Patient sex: M
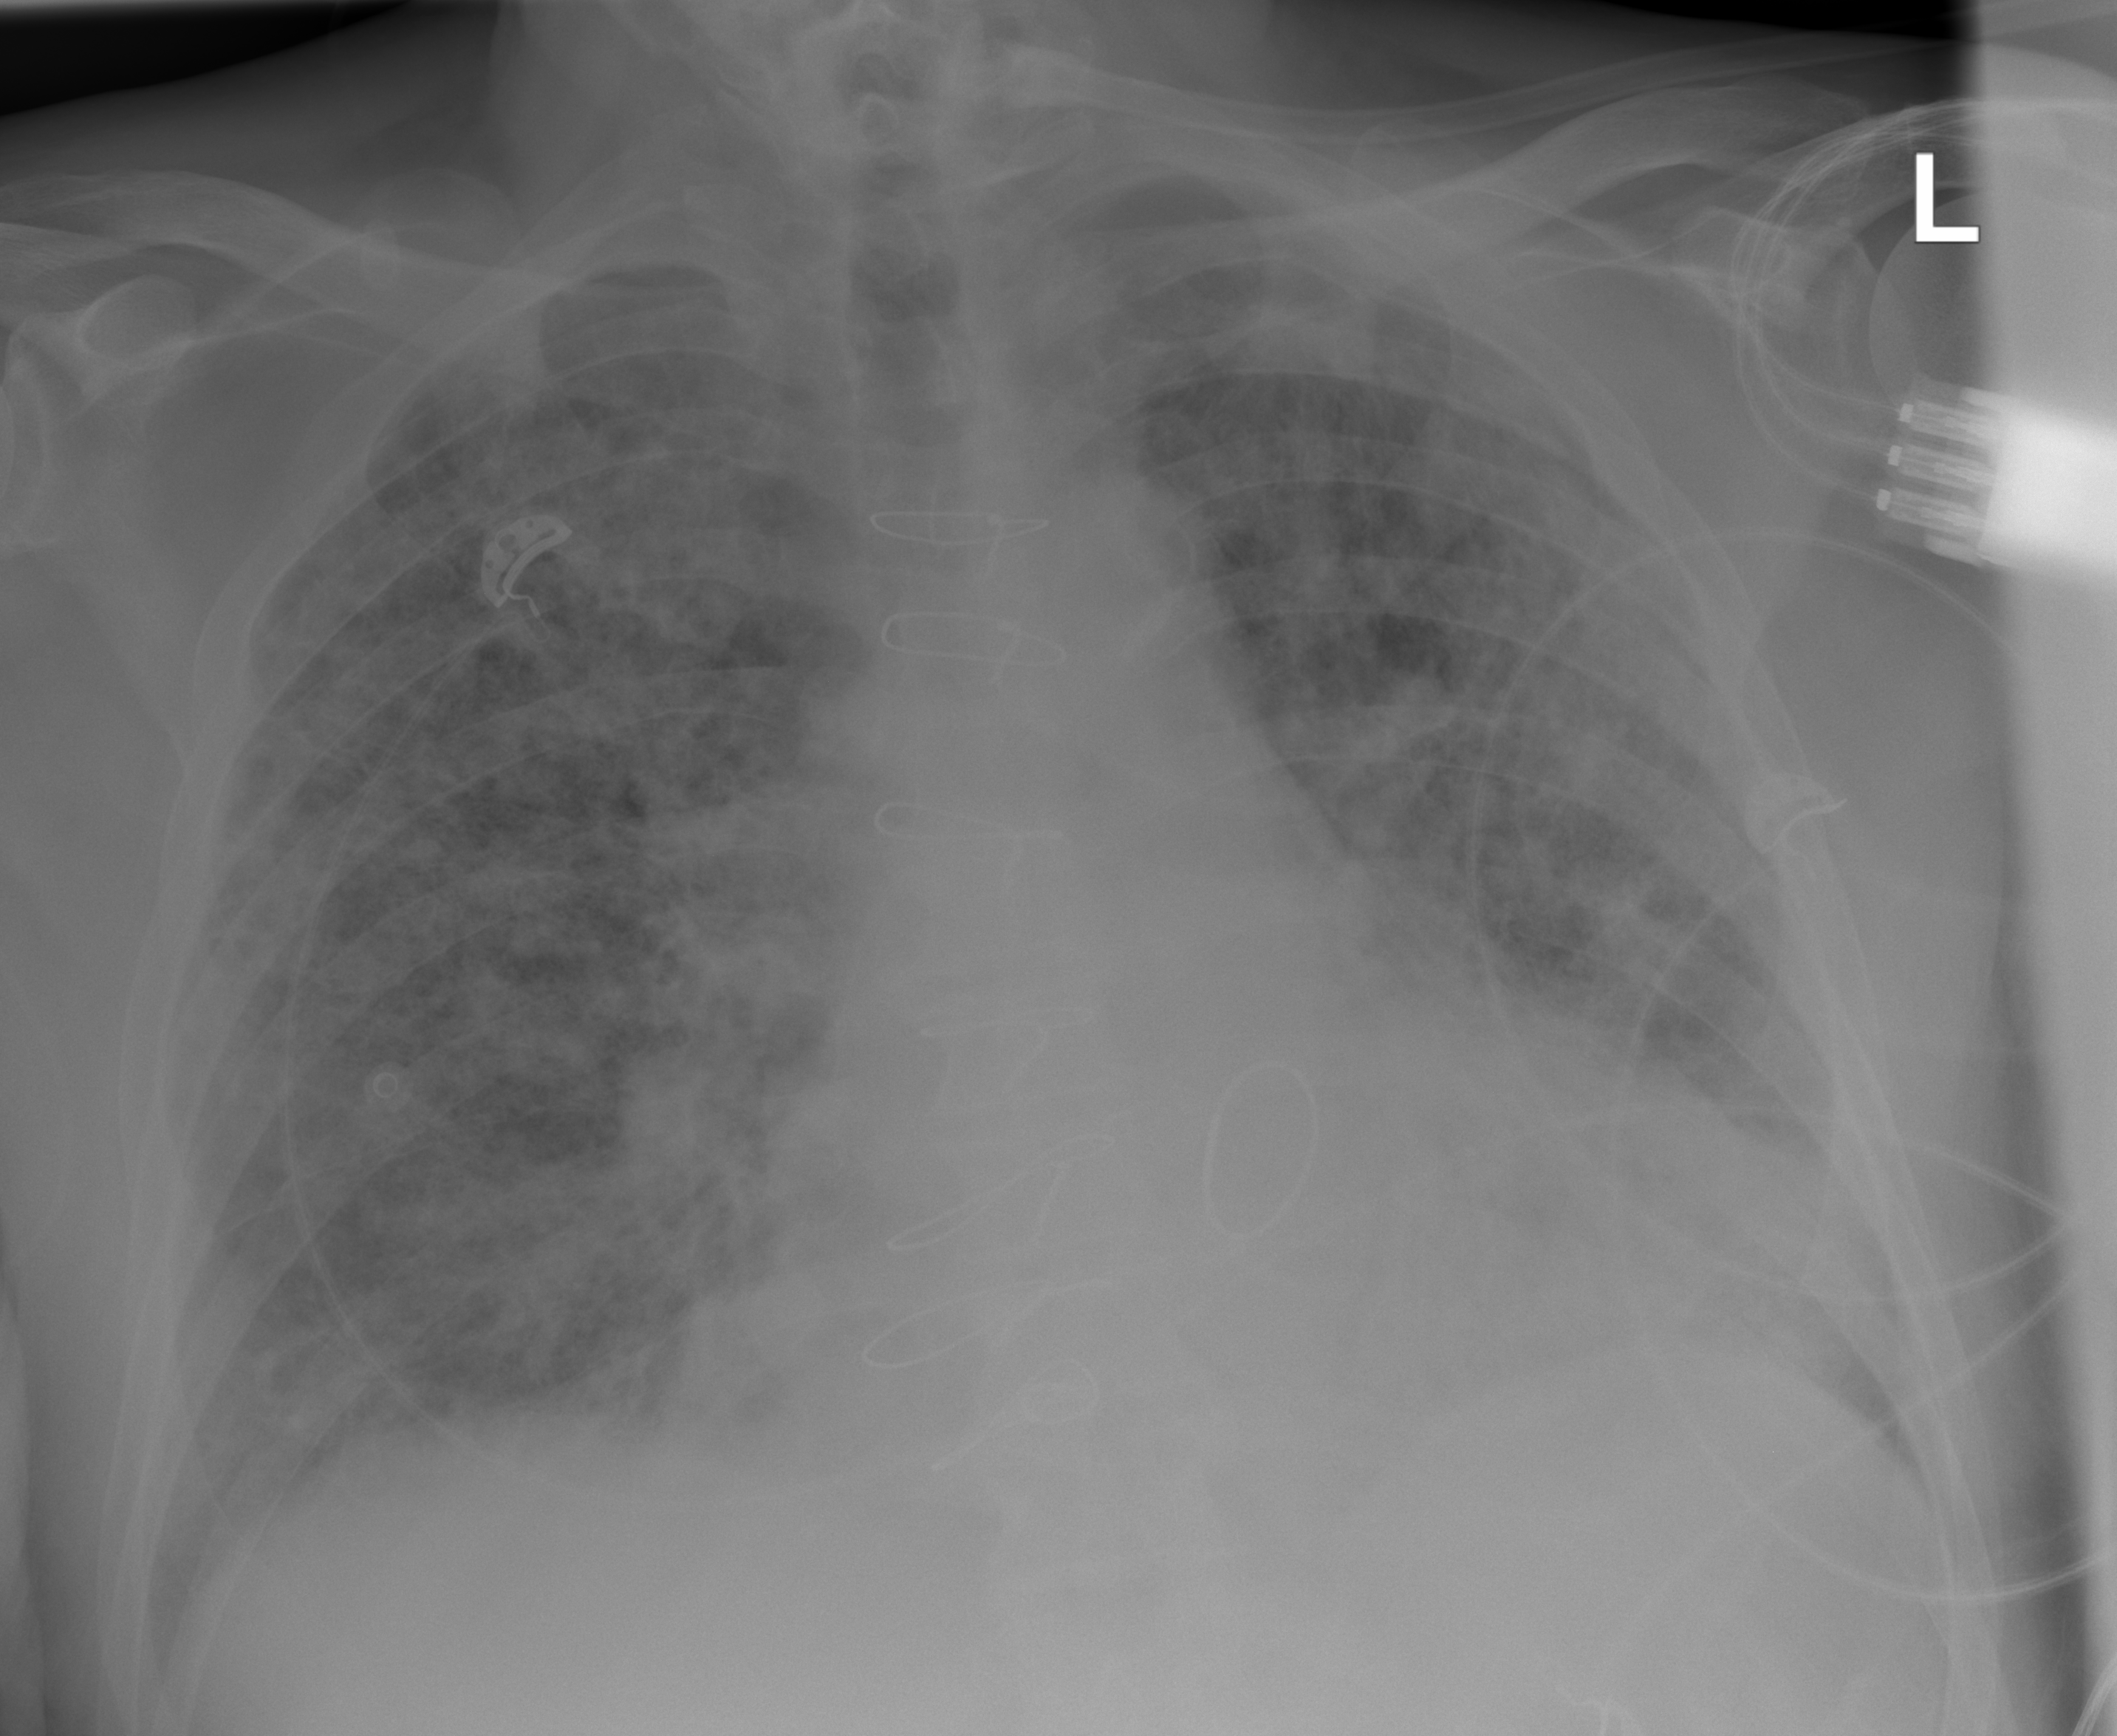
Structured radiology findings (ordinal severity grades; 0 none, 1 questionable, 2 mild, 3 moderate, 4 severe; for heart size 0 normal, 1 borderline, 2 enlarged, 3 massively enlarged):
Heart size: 2
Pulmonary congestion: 3
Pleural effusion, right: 0
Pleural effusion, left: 0
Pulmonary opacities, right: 4
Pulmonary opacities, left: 4
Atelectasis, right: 1
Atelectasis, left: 2